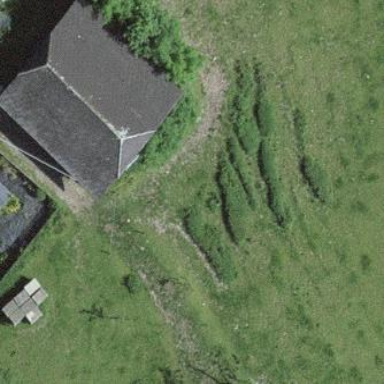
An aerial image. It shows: Rural barn.